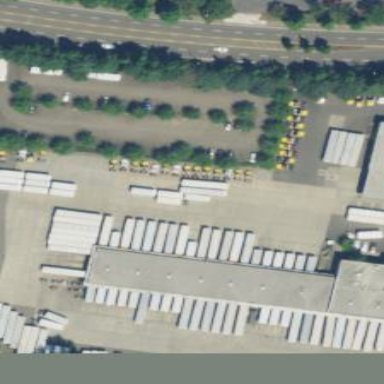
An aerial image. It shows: Industrial area specializing in logistics.